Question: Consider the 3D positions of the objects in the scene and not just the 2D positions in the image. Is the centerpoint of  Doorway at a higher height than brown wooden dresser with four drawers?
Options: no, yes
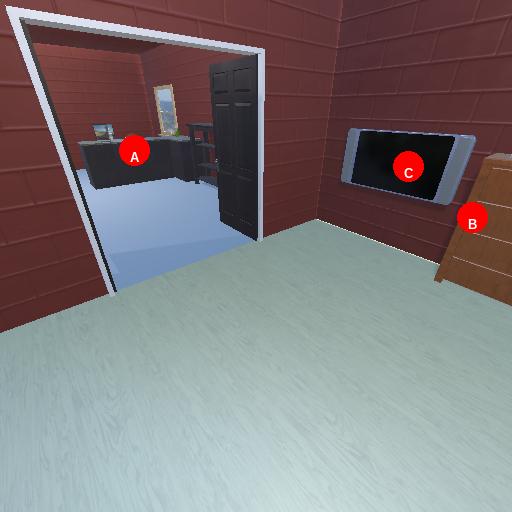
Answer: no